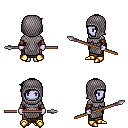
a pixel art fantasy rpg character, female body template, dark elf, purple skin, chain mail, robe skirt, green pixie cut hairstyle, chain hood, leather bracers, gold boots, spear, four views (front, back, left, right), 2x2 character sprite sheet, small pixel art, hard edges, no anti-aliasing